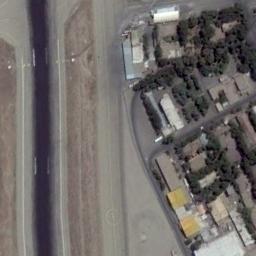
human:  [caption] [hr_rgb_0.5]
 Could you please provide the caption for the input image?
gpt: The runway is on the bare land next to some houses and trees .

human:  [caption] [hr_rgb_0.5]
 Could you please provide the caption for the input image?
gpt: The runway is next to some houses and a grove of trees .

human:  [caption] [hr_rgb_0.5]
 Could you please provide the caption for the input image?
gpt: There are many buildings of different shapes beside the runway .

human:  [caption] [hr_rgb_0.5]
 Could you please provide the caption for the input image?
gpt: There is brown bare ground next to the runway  There are many buildings and green plants beside the runway .

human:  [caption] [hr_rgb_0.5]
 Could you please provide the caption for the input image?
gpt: There are some buildings and trees beside the runway .